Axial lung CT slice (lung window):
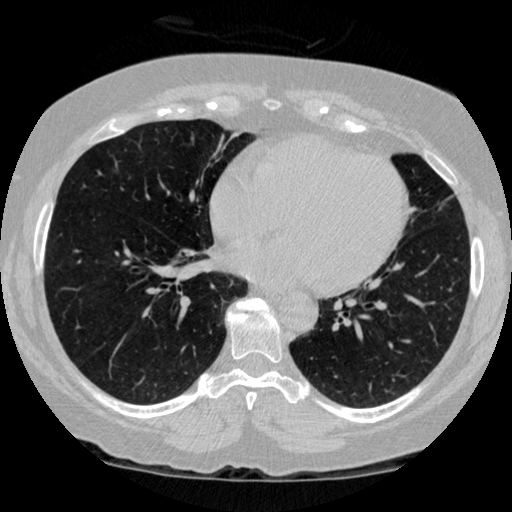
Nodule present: no